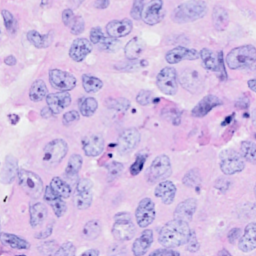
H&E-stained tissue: Breast